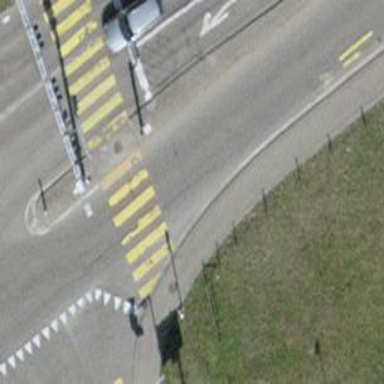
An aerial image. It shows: Crossing with zebra markings regulated by traffic signals.